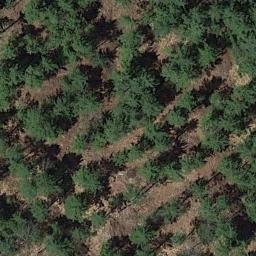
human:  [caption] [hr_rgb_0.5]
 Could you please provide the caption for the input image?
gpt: Many sparse green trees are in a forest .

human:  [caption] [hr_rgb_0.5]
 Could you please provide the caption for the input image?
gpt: The forest has a lot of well-arranged green trees .

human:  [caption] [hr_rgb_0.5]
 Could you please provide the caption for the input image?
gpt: The forest is on the bare land .

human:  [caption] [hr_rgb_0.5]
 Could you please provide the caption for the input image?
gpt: This is a dense forest .

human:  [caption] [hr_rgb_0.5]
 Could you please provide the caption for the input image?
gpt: A sparse forest with some green trees .